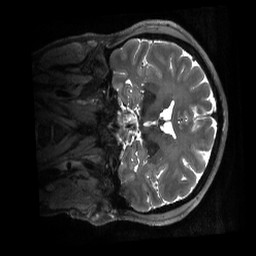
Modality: T2w
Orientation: coronal
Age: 40
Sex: female
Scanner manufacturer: siemens
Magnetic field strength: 7 T
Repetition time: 2.65 s
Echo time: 0.142 s